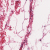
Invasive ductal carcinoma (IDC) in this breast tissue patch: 0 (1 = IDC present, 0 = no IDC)